Question: I want to set a few graphs in one column. The graph output, also the html knit output, does not extend the view frame of all graphs. In this way, the height of each additionally added graph decreases.

Corresponding code:
'''
p_load(ggplot2)
library(patchwork)
p1 <- ggplot(mpg) +
geom_point(aes(x = displ, y = hwy))
p2 <- ggplot(mpg) +
geom_bar(aes(x = as.character(year), fill = drv), position = "dodge") +
labs(x = "year")
p3 <- ggplot(mpg) +
geom_density(aes(x = hwy, fill = drv), colour = NA) +
facet_grid(rows = vars(drv))
p4 <- ggplot(mpg) +
stat_summary(aes(x = drv, y = hwy, fill = drv), geom = "col", fun.data = mean_se) +
stat_summary(aes(x = drv, y = hwy), geom = "errorbar", fun.data = mean_se, width = 0.5)
p5 <- ggplot(mpg, aes(x = displ, y = hwy)) +
geom_point()
p6 <-ggplot(mpg, aes(displ, hwy, colour = class)) +
geom_point()
p1/ p2 / p3 / p4 / p5 / p6
'''
I used <URL>
How I can extend the complete view frame height for each added graph?
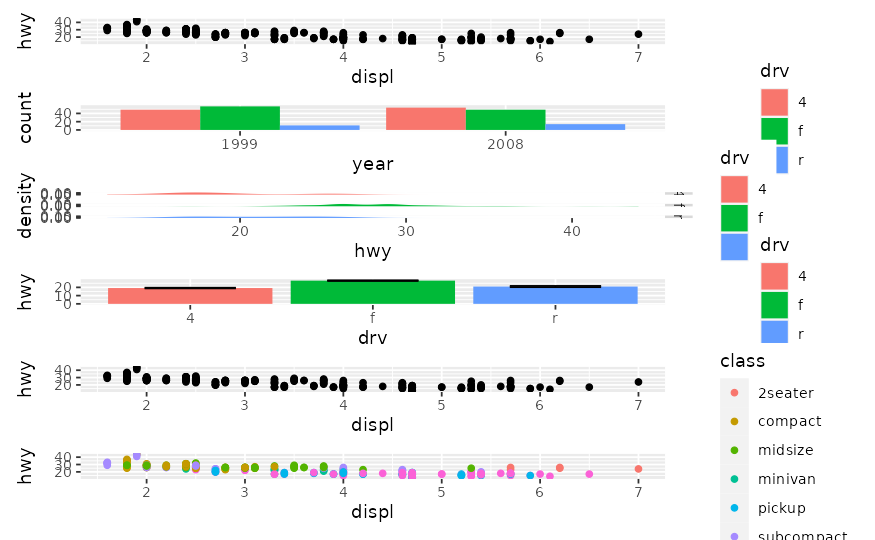
Answer: If you are talking about html knit output from a .Rmd document, the way to increase the display panel for the plot is to edit the parameter of the block of r code. For example:
'''
> '''{r, fig.height=10, fig.width=6}
> p1/ p2 / p3 / p4 / p5 / p6
> '''
'''